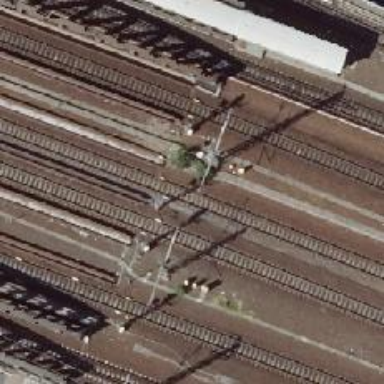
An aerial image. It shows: Railway signal.